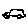
Label: car